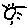
Label: sun